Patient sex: M
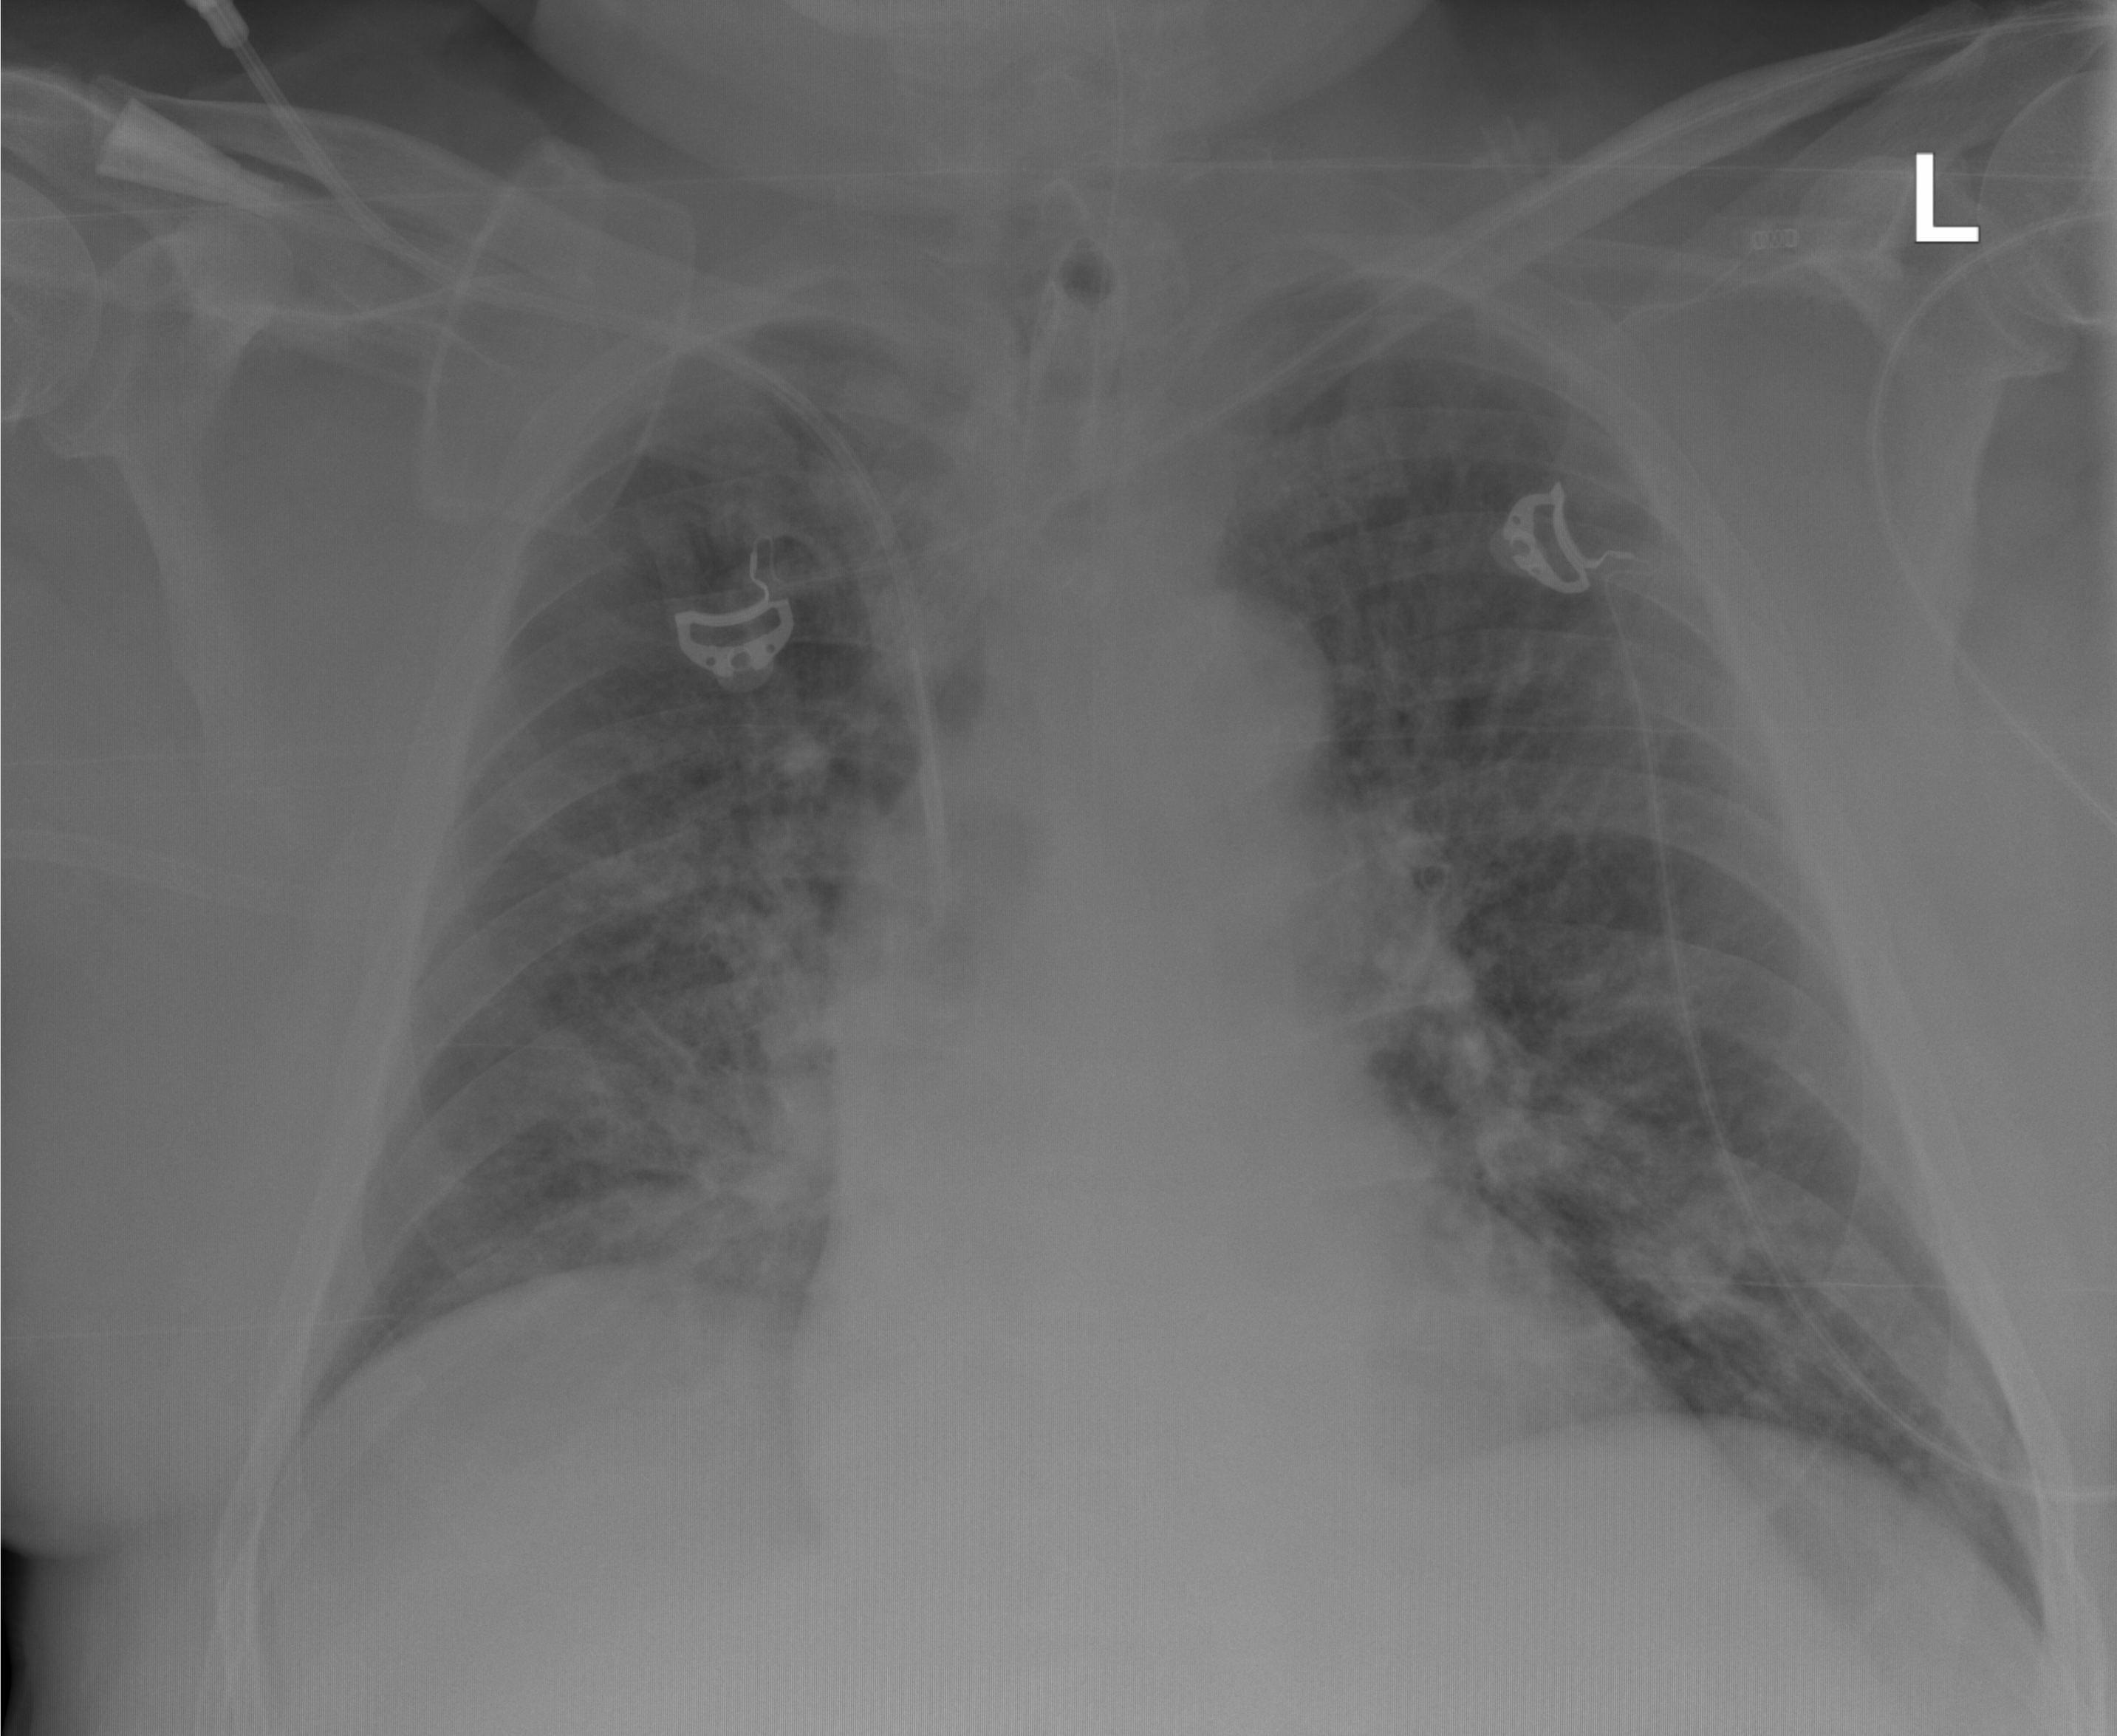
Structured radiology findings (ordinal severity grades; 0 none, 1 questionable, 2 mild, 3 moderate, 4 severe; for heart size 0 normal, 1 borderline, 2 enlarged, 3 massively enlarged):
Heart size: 2
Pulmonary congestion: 2
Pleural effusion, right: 0
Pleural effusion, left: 0
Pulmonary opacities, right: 2
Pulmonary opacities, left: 2
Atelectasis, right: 0
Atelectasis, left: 0